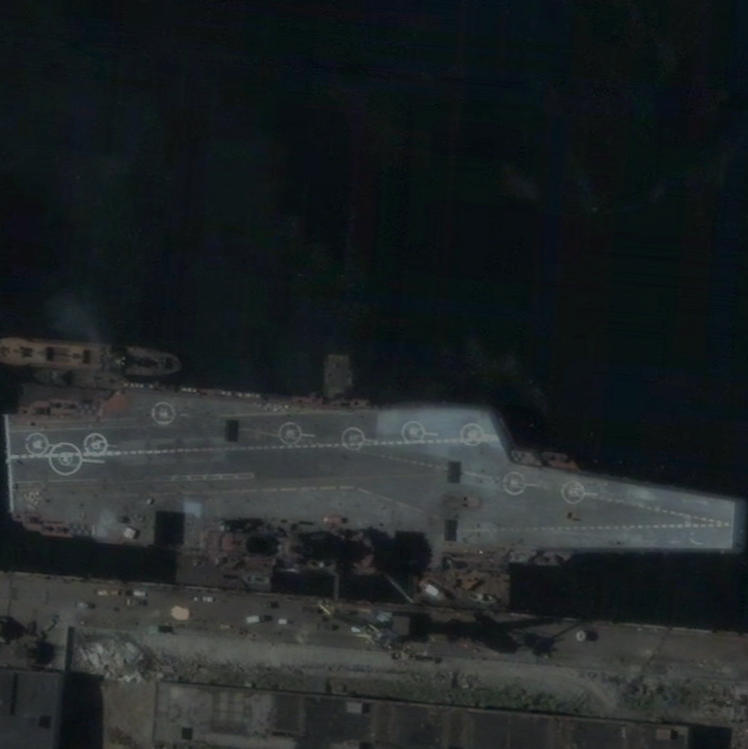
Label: aircraft_carrier